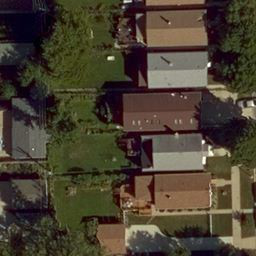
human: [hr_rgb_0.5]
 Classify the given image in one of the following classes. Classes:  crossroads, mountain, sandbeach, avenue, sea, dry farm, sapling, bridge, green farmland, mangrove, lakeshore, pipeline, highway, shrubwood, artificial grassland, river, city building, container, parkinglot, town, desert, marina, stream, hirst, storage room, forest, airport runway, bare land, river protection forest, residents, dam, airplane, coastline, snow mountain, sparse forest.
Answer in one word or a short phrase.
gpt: residents